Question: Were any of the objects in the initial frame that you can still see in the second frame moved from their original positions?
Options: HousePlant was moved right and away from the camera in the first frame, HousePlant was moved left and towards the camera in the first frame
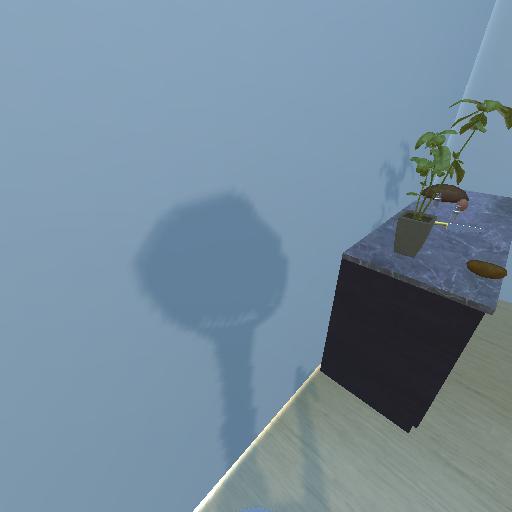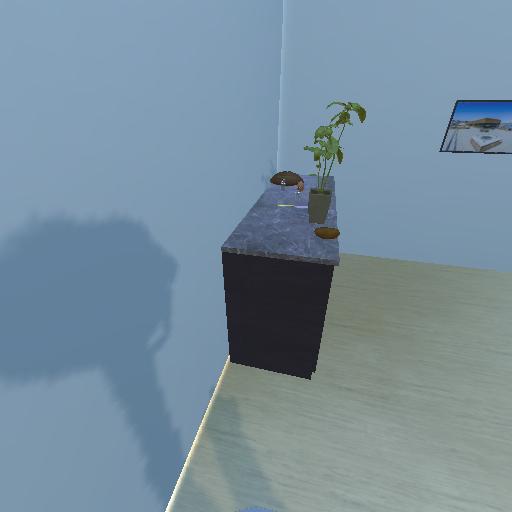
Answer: HousePlant was moved right and away from the camera in the first frame